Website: lowes
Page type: customer-info-address
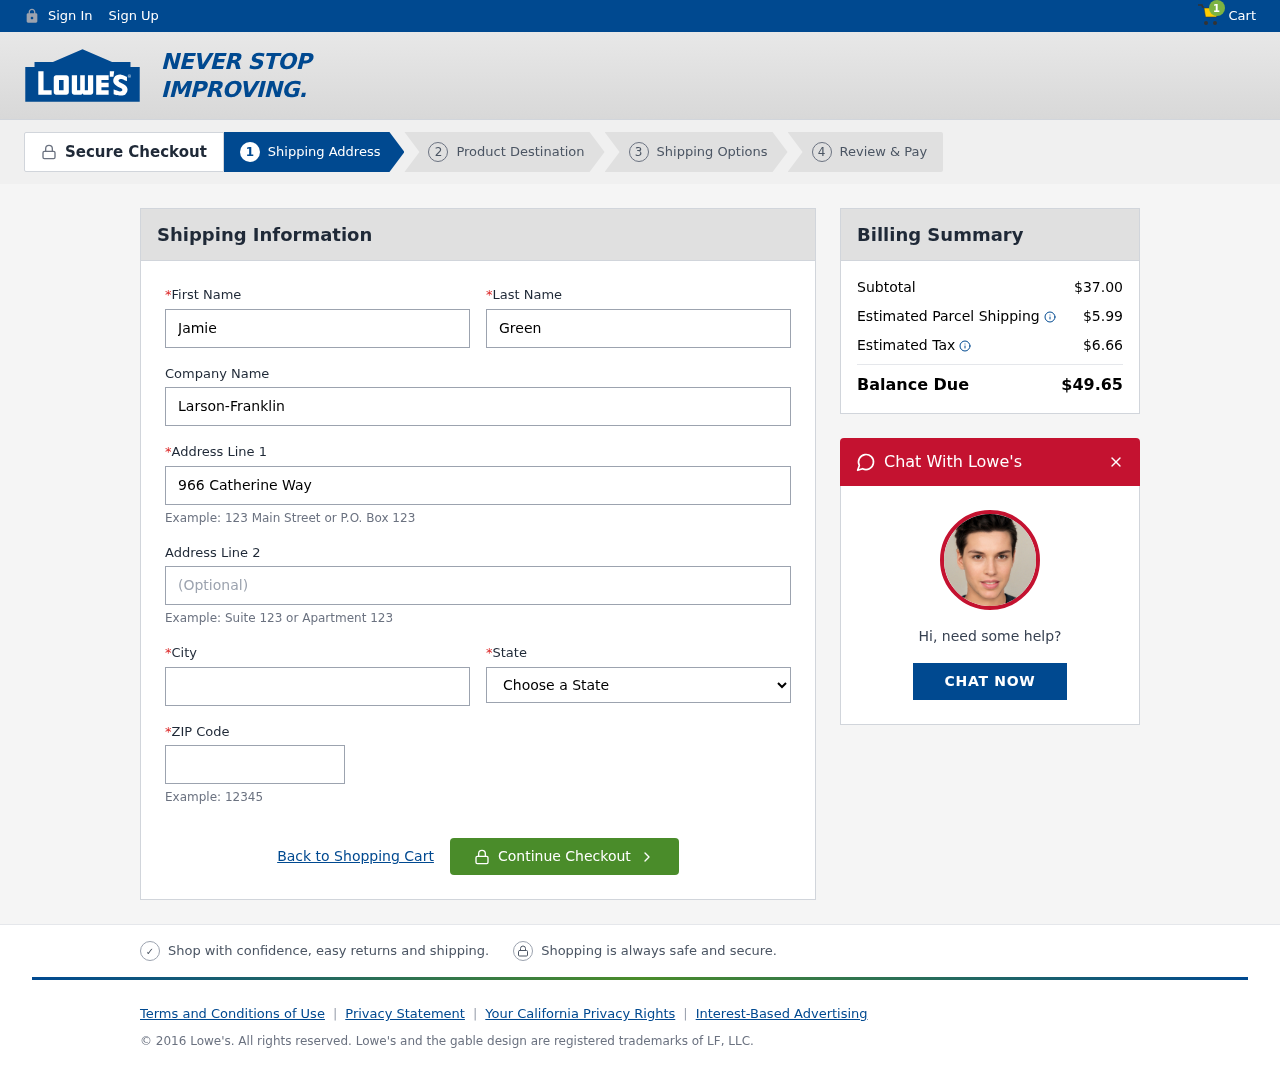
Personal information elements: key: PII_CITY
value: Josephville
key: PII_COMPANY
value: Larson-Franklin
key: PII_FIRSTNAME
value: Jamie
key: PII_LASTNAME
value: Green
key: PII_POSTCODE
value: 70611
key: PII_STATE
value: Arizona
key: PII_STREET
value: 966 Catherine Ways Suite 813
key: PII_STREET2
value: Apt. 344
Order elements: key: ORDER_NUM_ITEMS
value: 1
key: ORDER_SUBTOTAL
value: $37.00
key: ORDER_SHIPPING_COST
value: $5.99
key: ORDER_TAX
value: $6.66
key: ORDER_TOTAL
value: $49.65